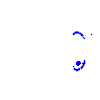
Particle: pion